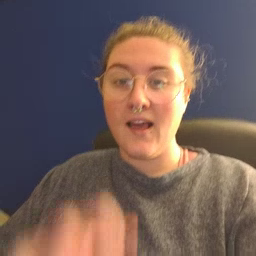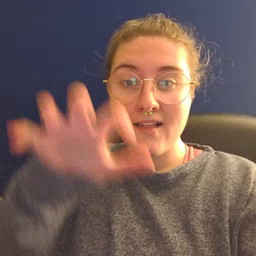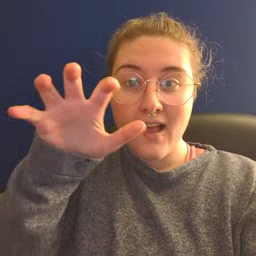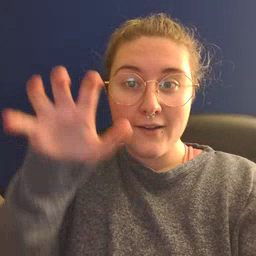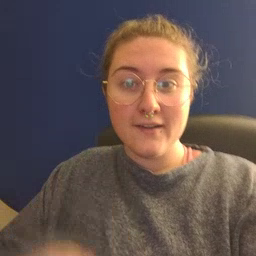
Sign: alligator